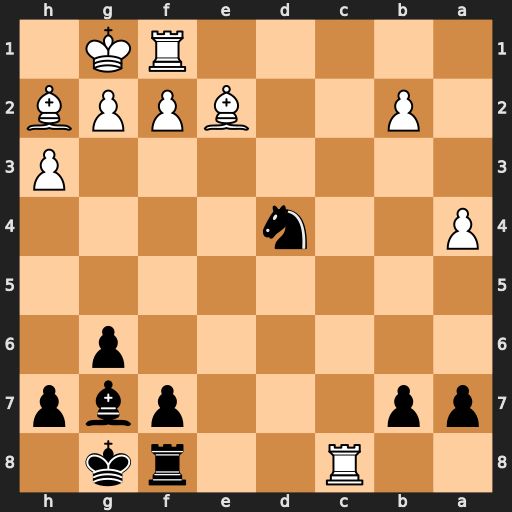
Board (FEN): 2R2rk1/pp3pbp/6p1/8/P2n4/7P/1P2BPPB/5RK1
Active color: b
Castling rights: -
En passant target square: -
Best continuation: Nxe2+ Kh1 Rxc8